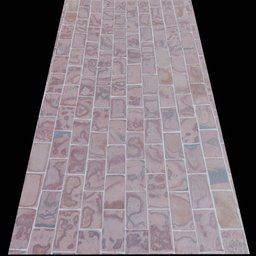
Label: architecture